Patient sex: M
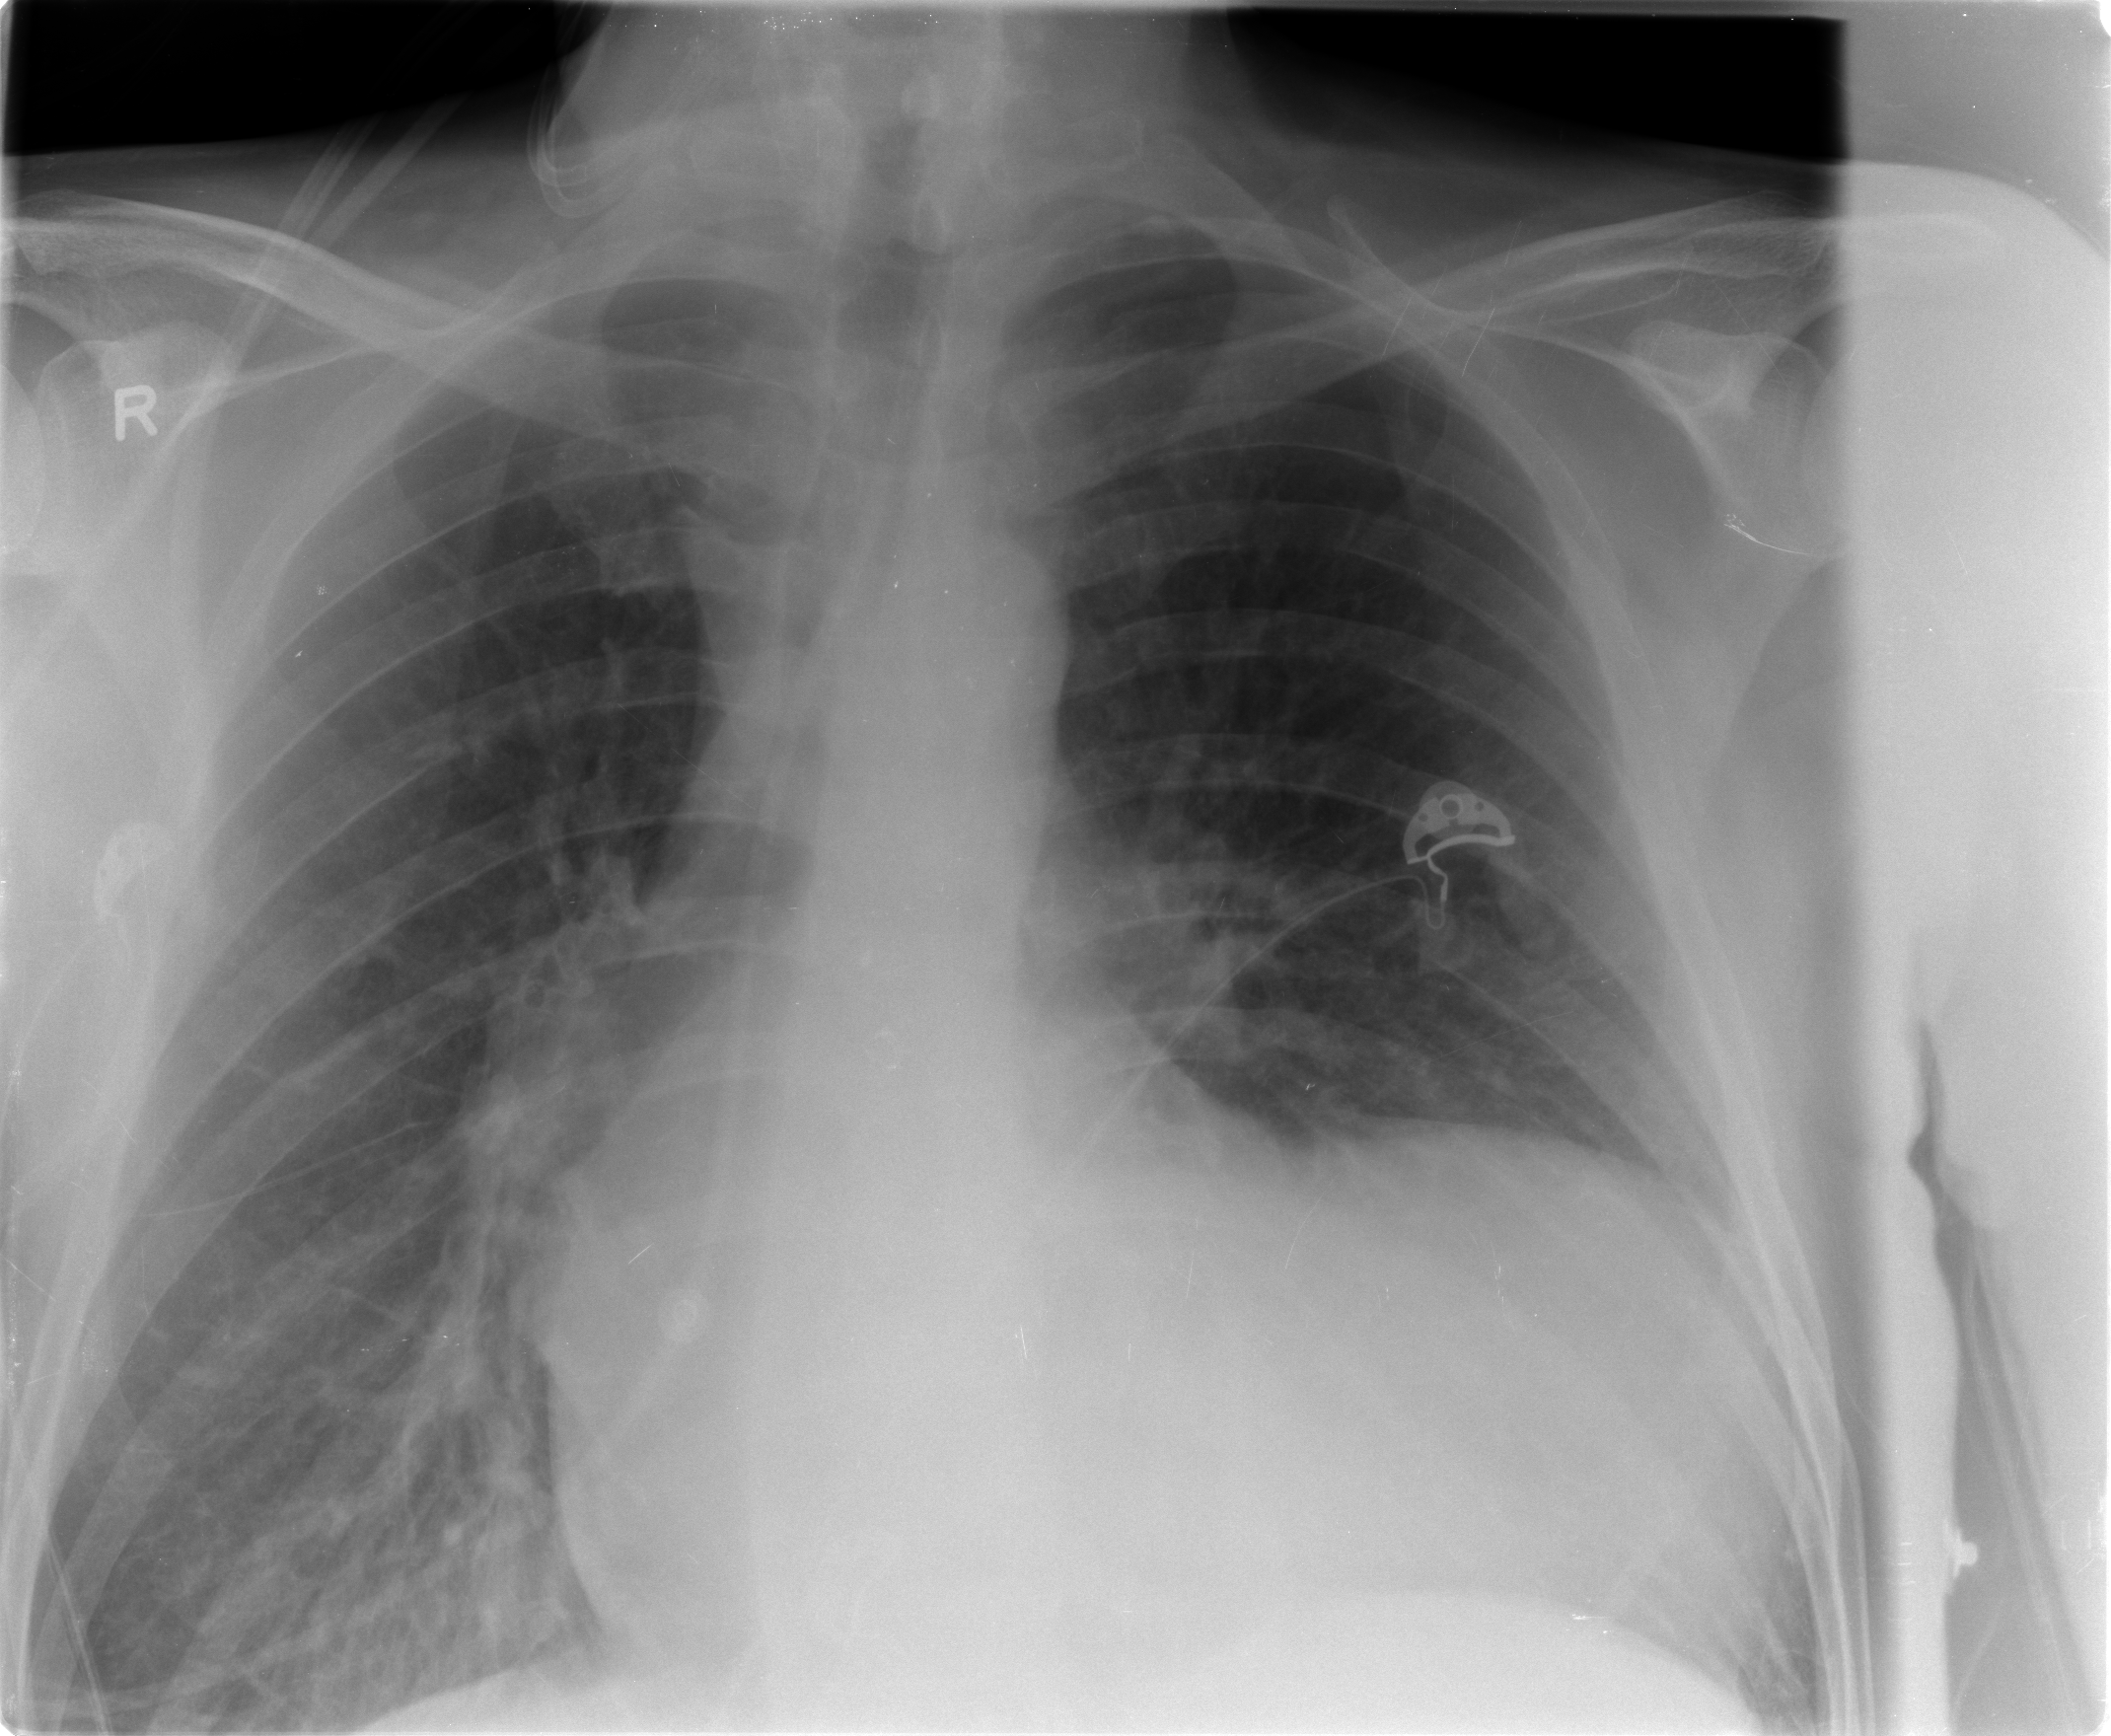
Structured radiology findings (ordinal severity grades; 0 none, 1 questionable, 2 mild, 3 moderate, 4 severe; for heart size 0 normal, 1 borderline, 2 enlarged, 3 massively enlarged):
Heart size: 3
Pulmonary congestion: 1
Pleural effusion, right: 0
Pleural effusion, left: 0
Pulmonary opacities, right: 0
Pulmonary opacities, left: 0
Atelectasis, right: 2
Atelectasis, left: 1